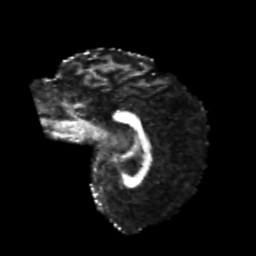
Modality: FA
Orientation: sagittal
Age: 24
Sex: female
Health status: healthy
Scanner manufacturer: philips
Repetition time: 7.39 s
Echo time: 0.08599 s